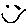
Label: smiley face